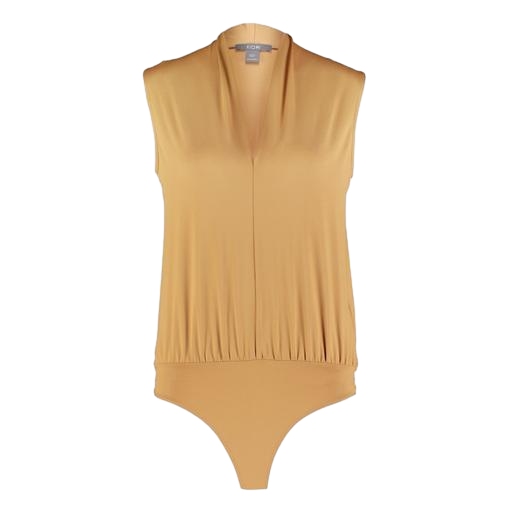
beige gathered-waist top, pleat-neck top, sleeveless plunge neck top, white background